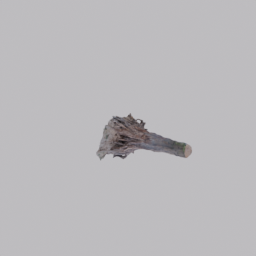
Label: nature